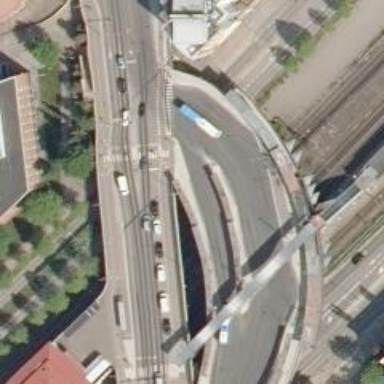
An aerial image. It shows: Bus station.